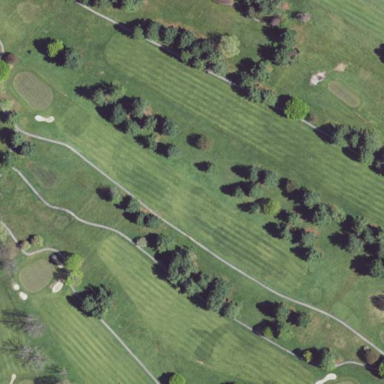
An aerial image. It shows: Designated golf cartpath along service road.